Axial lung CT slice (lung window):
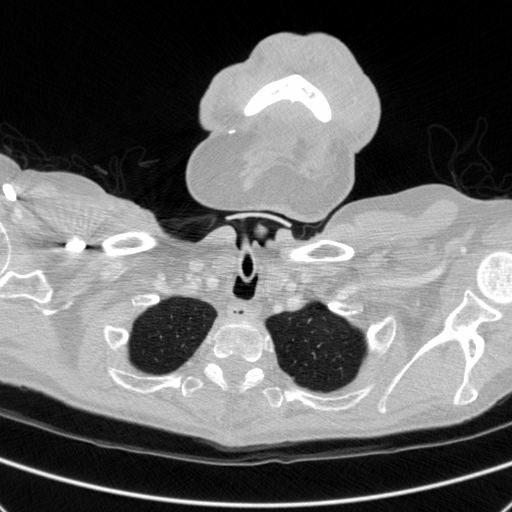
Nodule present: no